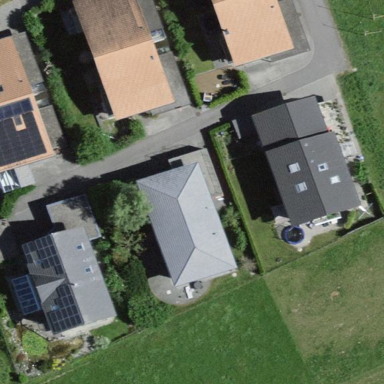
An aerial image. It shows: Simple house.